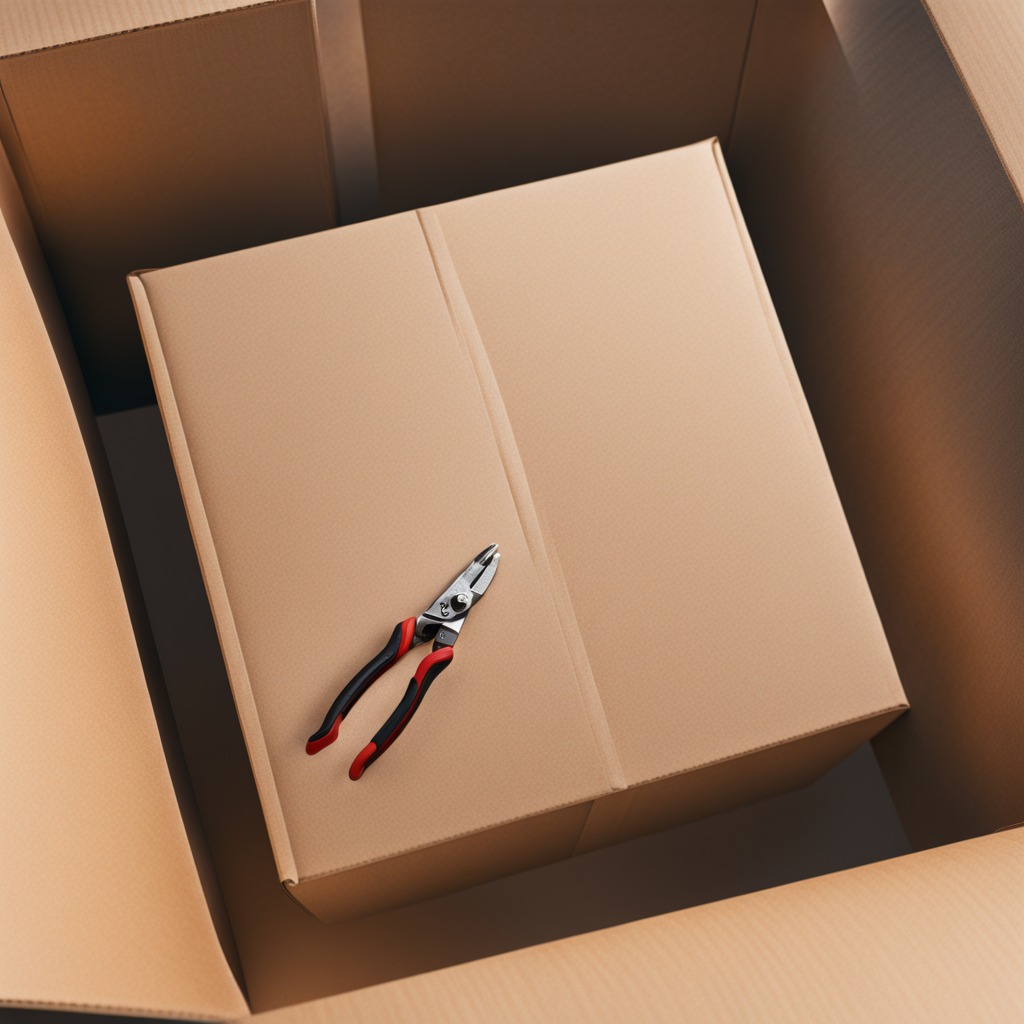
A plier lying on a clean dry cardboard box surface in an outdoor workshop during daytime bright natural light soft shadows slightly creased but